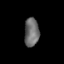
Tissue: skin
Cell type: Epithelial cells
Senescence score: 0.6821
Nuclear area (px): 408
Mean DAPI intensity: 108.853